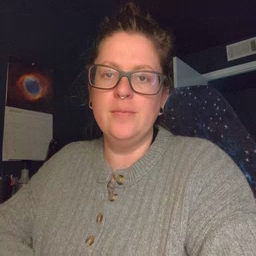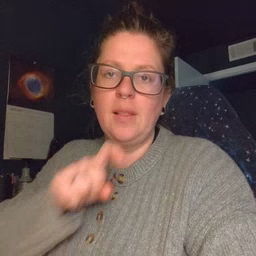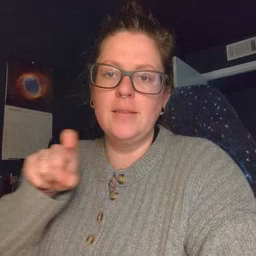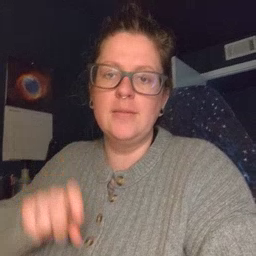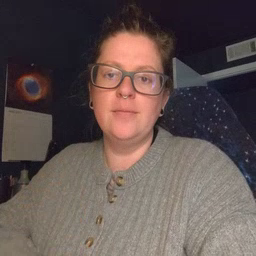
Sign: closet